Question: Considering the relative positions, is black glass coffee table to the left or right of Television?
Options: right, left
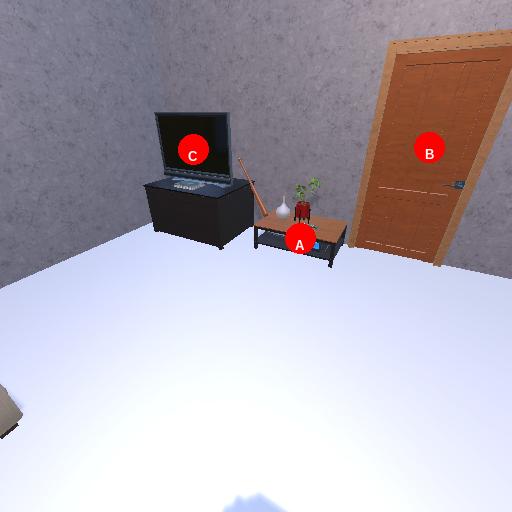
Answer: right